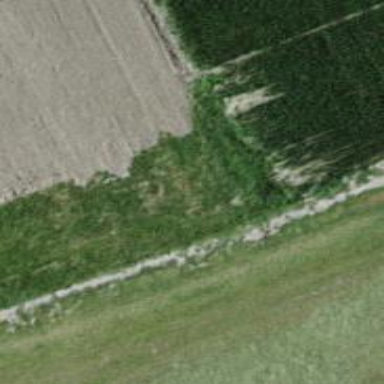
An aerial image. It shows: Track road with grass surface.